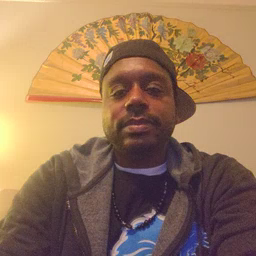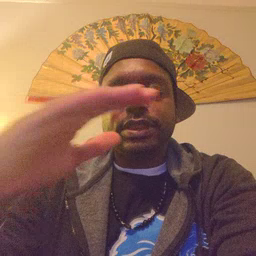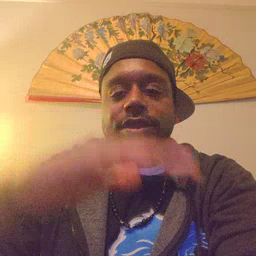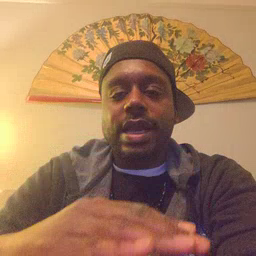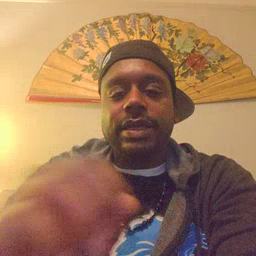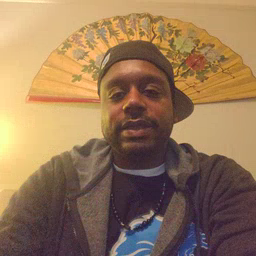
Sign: child